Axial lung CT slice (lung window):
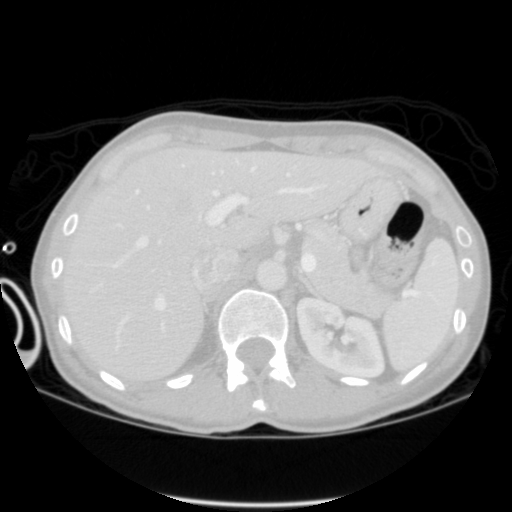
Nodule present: no